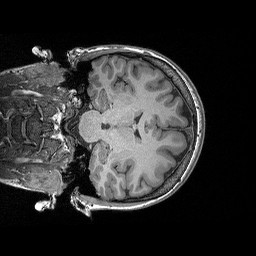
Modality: T1w
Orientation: coronal
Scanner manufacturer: siemens
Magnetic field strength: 3 T
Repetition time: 2.3 s
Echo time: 0.00298 s